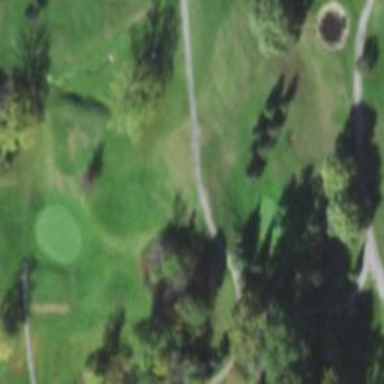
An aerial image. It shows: Path for golf carts.